Question: I want to run my C++ application in Netbeans with 2 terminal arguments. I tried looking under Project Properties > Run, but I only get the following screen.

I tried tinkering with all of the fields, but none of them altered terminal arguments. How do I specify terminal arguments?
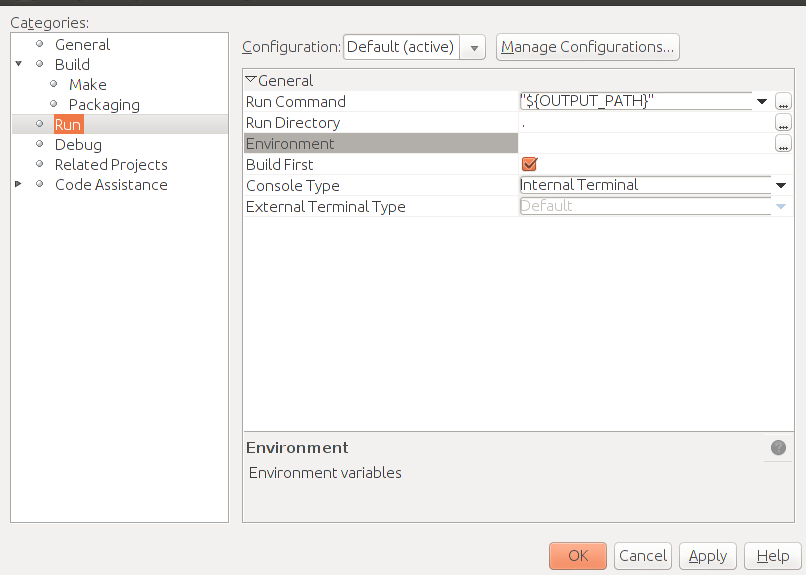
Answer: You put them after the '"${OUTPUT_PATH}"' in 'Run Command'. For example, if you wanted to pass '1' as an argument, this is what it should look like: '"${OUTPUT_PATH}" 1'